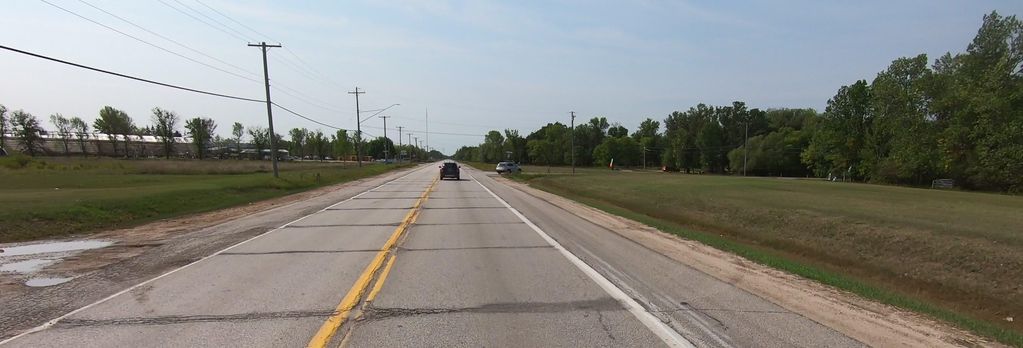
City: winnipeg